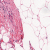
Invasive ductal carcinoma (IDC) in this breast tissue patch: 0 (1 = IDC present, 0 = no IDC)